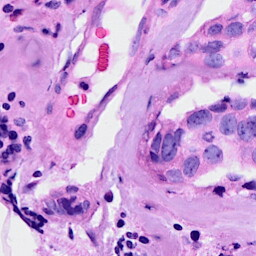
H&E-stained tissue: Breast